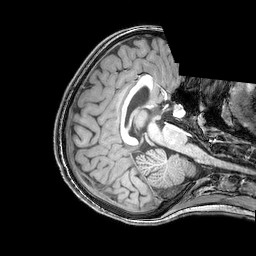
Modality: T1w
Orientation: axial
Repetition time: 0.00828 s
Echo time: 0.00388 s